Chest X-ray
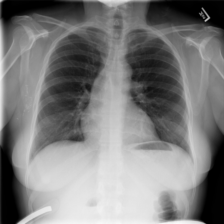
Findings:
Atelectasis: negative
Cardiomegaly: negative
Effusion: negative
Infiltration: negative
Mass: negative
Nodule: negative
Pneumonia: negative
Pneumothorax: negative
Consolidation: negative
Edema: negative
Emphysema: negative
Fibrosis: negative
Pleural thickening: negative
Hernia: negative